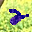
Label: 2